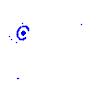
Particle: electron